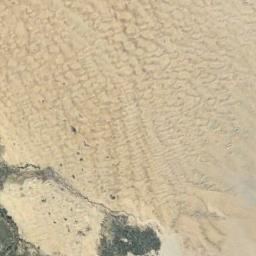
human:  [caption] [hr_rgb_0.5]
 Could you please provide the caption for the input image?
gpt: This is a yellow desert with wavy stripes .

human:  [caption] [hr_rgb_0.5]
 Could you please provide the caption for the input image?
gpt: The yellow desert is next to some plants .

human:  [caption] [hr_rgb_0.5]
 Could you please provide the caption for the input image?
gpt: The desert has yellow sand, Some small trellis dunes and dense plants .

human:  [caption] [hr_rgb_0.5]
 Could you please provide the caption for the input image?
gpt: There are some bare rocks in this desert .

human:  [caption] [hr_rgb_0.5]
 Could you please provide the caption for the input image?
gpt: A desert with some green land .